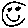
Label: smiley face